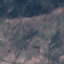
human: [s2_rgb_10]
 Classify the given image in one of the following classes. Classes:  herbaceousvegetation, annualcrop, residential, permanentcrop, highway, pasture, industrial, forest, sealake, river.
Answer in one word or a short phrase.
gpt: HerbaceousVegetation